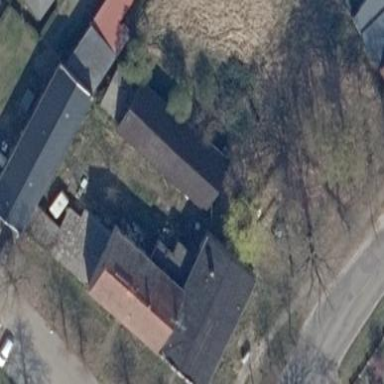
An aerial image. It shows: Barn.